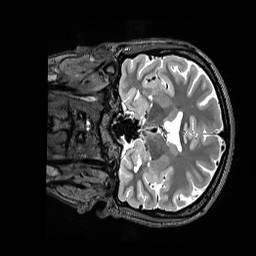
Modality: T2w
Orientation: coronal
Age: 20
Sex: female
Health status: ill
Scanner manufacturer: siemens
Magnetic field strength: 3 T
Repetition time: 3.2 s
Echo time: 0.564 s